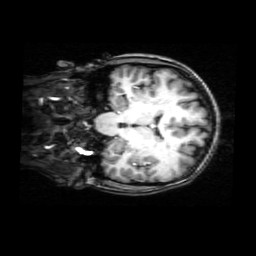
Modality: T1w
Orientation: coronal
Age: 21
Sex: female
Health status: healthy
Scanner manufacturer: philips
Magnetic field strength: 3 T
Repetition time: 0.008 s
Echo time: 0.0037 s